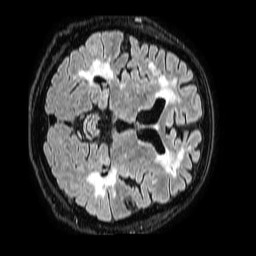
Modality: FLAIR
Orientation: axial
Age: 57
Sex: male
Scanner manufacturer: philips
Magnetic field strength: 1.5 T
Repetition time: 4.8 s
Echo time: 0.3 s